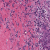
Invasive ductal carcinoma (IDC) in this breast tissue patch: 1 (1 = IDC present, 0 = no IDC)